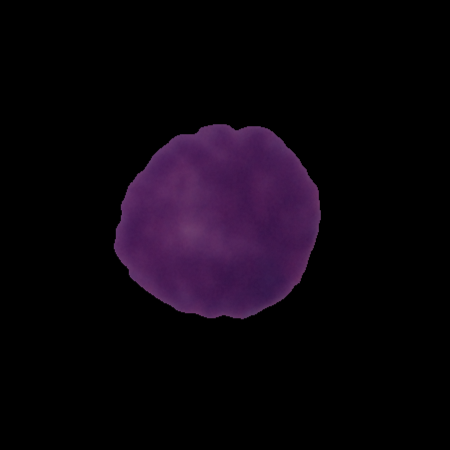
Label: cancer